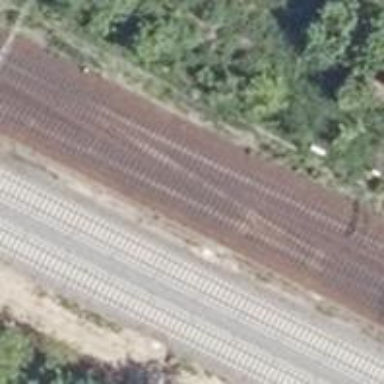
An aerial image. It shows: Railway with electrified contact lines.